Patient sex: M
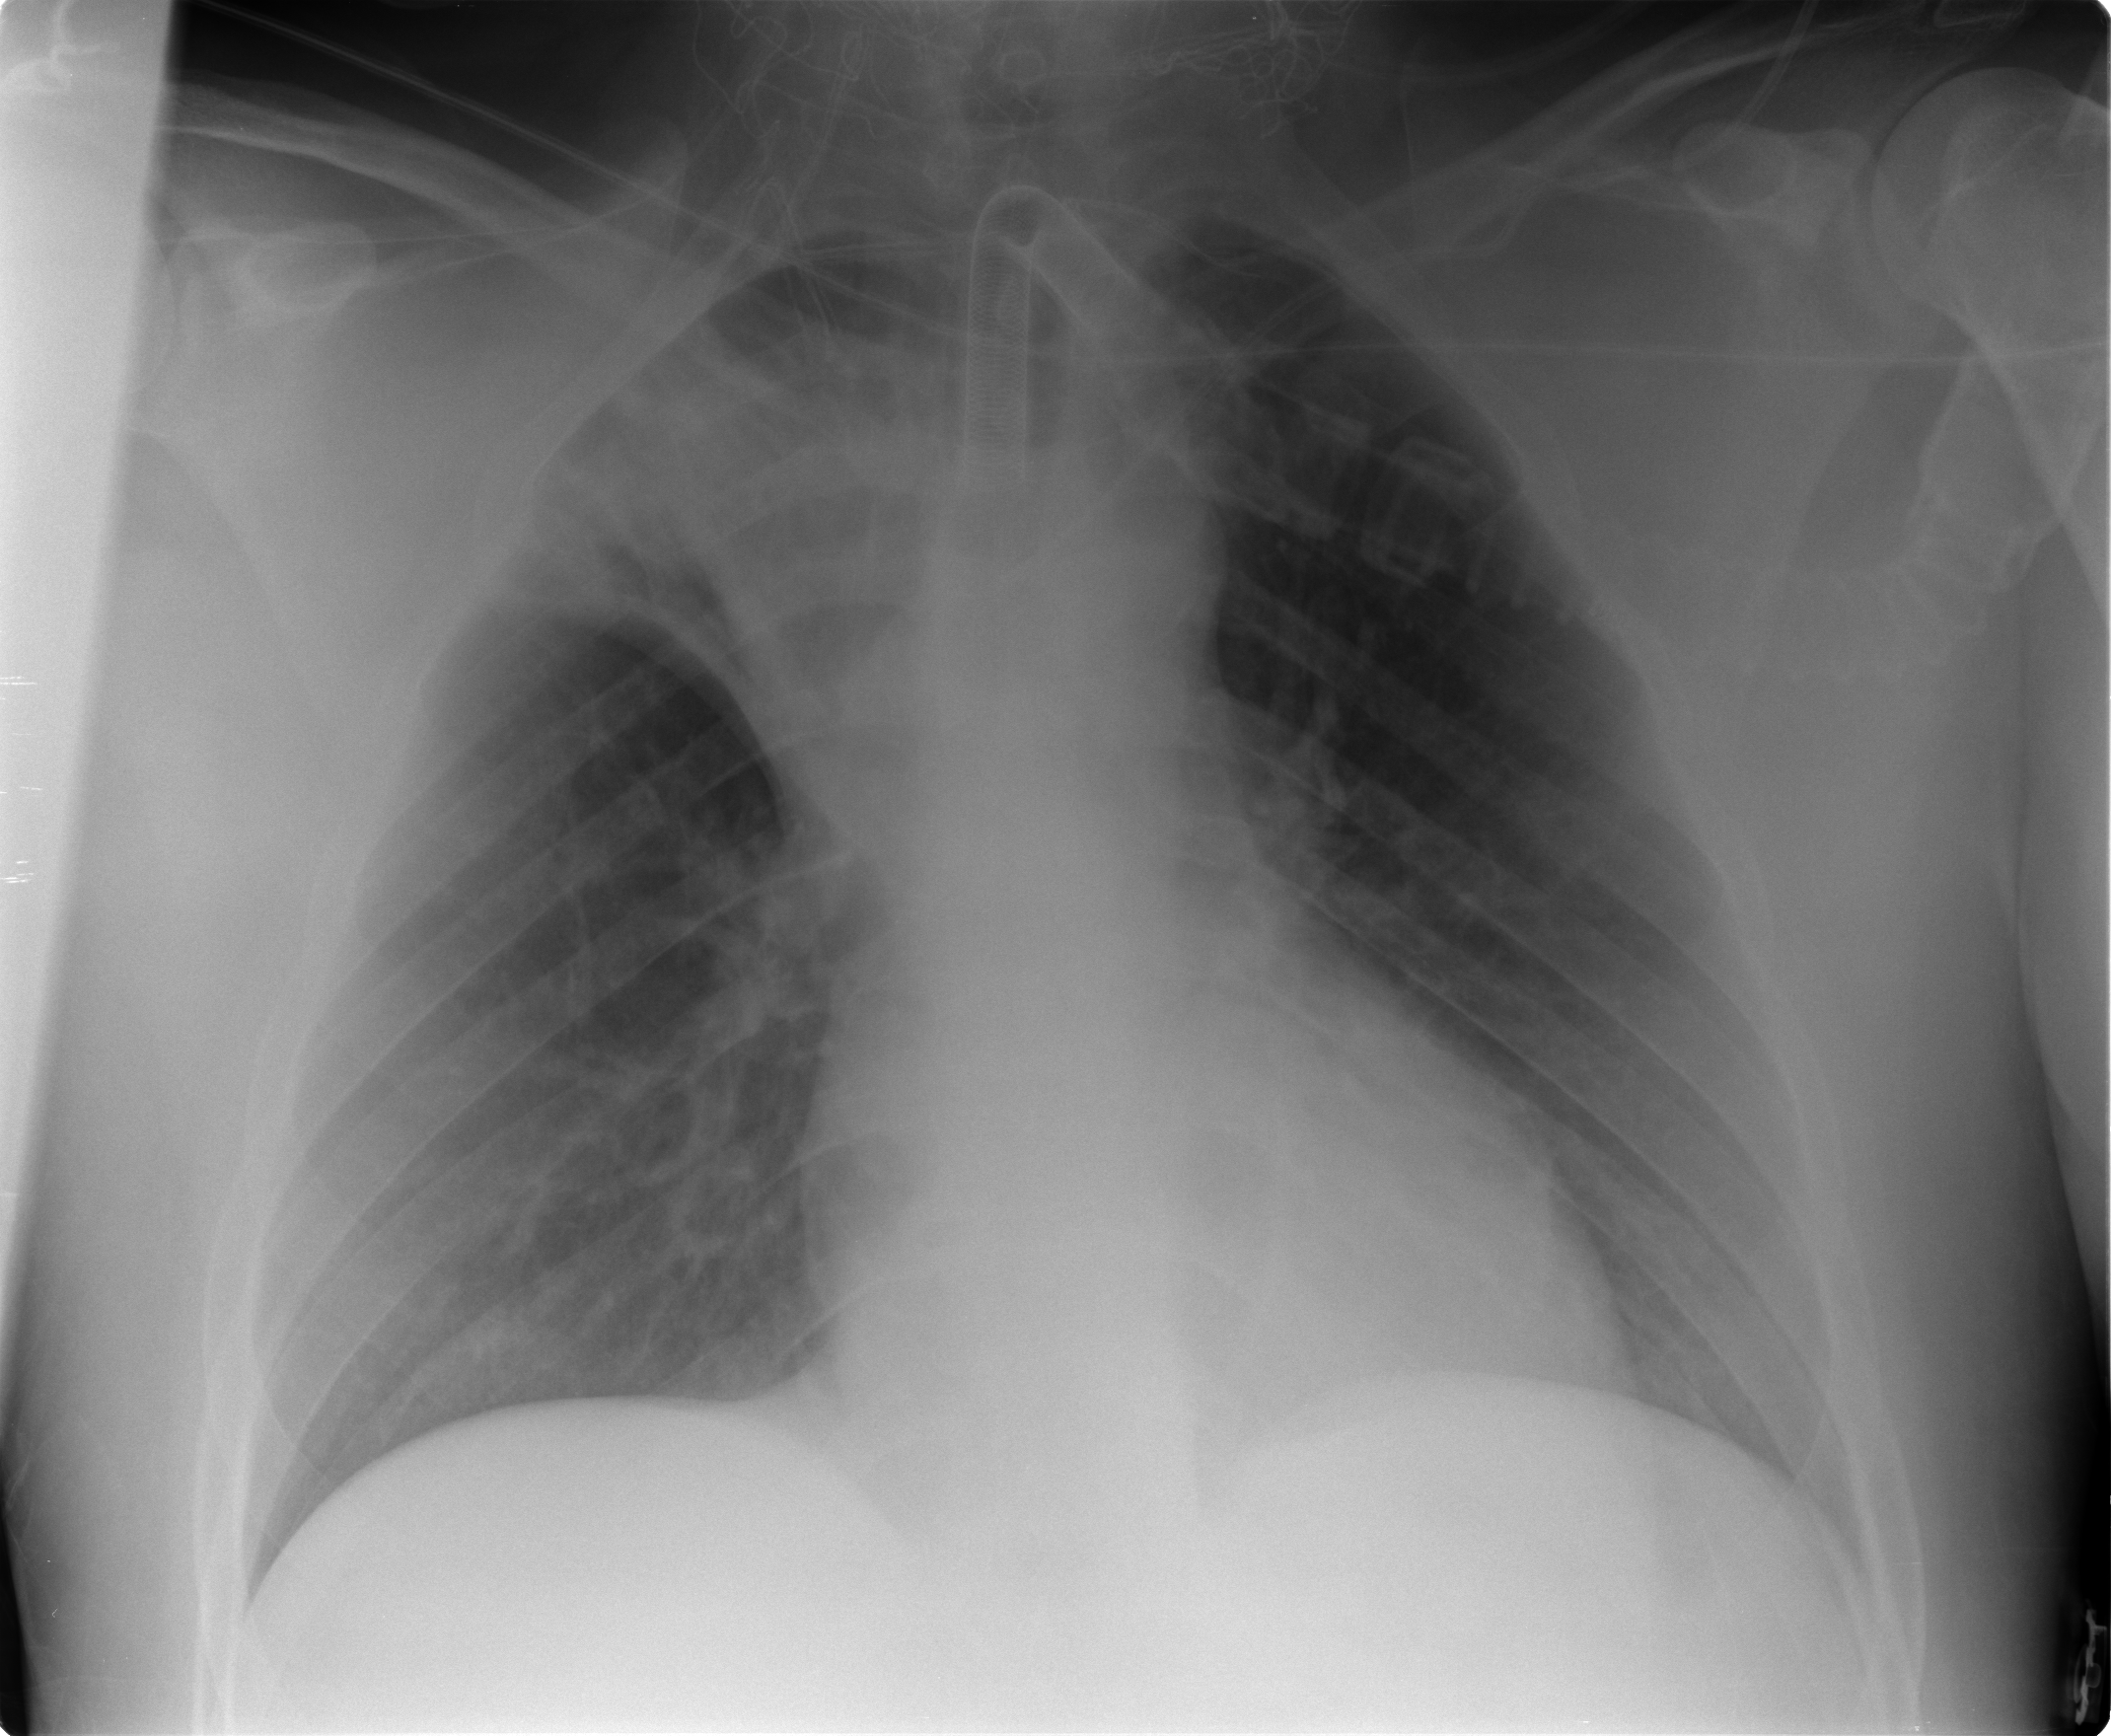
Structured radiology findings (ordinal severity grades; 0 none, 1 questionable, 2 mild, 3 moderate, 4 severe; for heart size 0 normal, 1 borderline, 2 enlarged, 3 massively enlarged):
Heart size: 0
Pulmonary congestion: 0
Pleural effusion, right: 0
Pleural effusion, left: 0
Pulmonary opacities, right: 0
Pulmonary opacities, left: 0
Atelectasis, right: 4
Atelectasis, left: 1